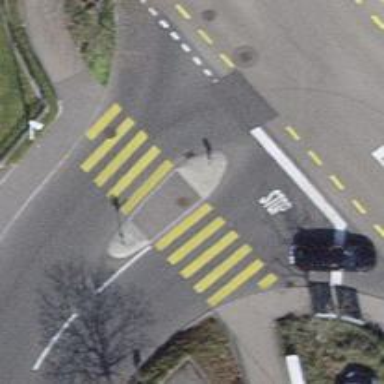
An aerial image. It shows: Kerb barrier.